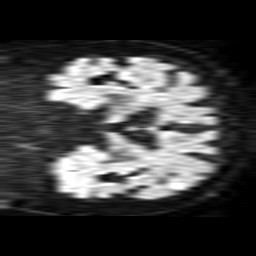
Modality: TRACE
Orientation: coronal
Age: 88
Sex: male
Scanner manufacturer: philips
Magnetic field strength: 1.5 T
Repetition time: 3.643 s
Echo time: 0.09255 s